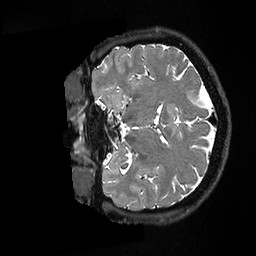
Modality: T2w
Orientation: coronal
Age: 30
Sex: male
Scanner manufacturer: ge
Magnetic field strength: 3 T
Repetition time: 3.202 s
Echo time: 0.05868 s